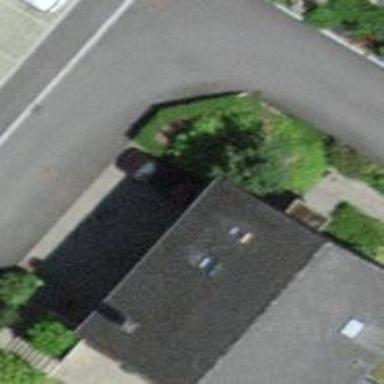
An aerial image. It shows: Simple house.